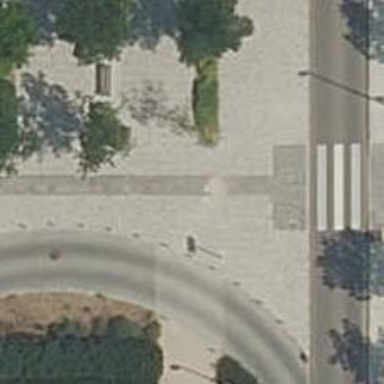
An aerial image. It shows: Footway.